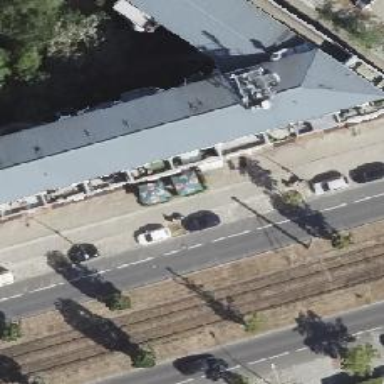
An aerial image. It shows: Pub.